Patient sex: M
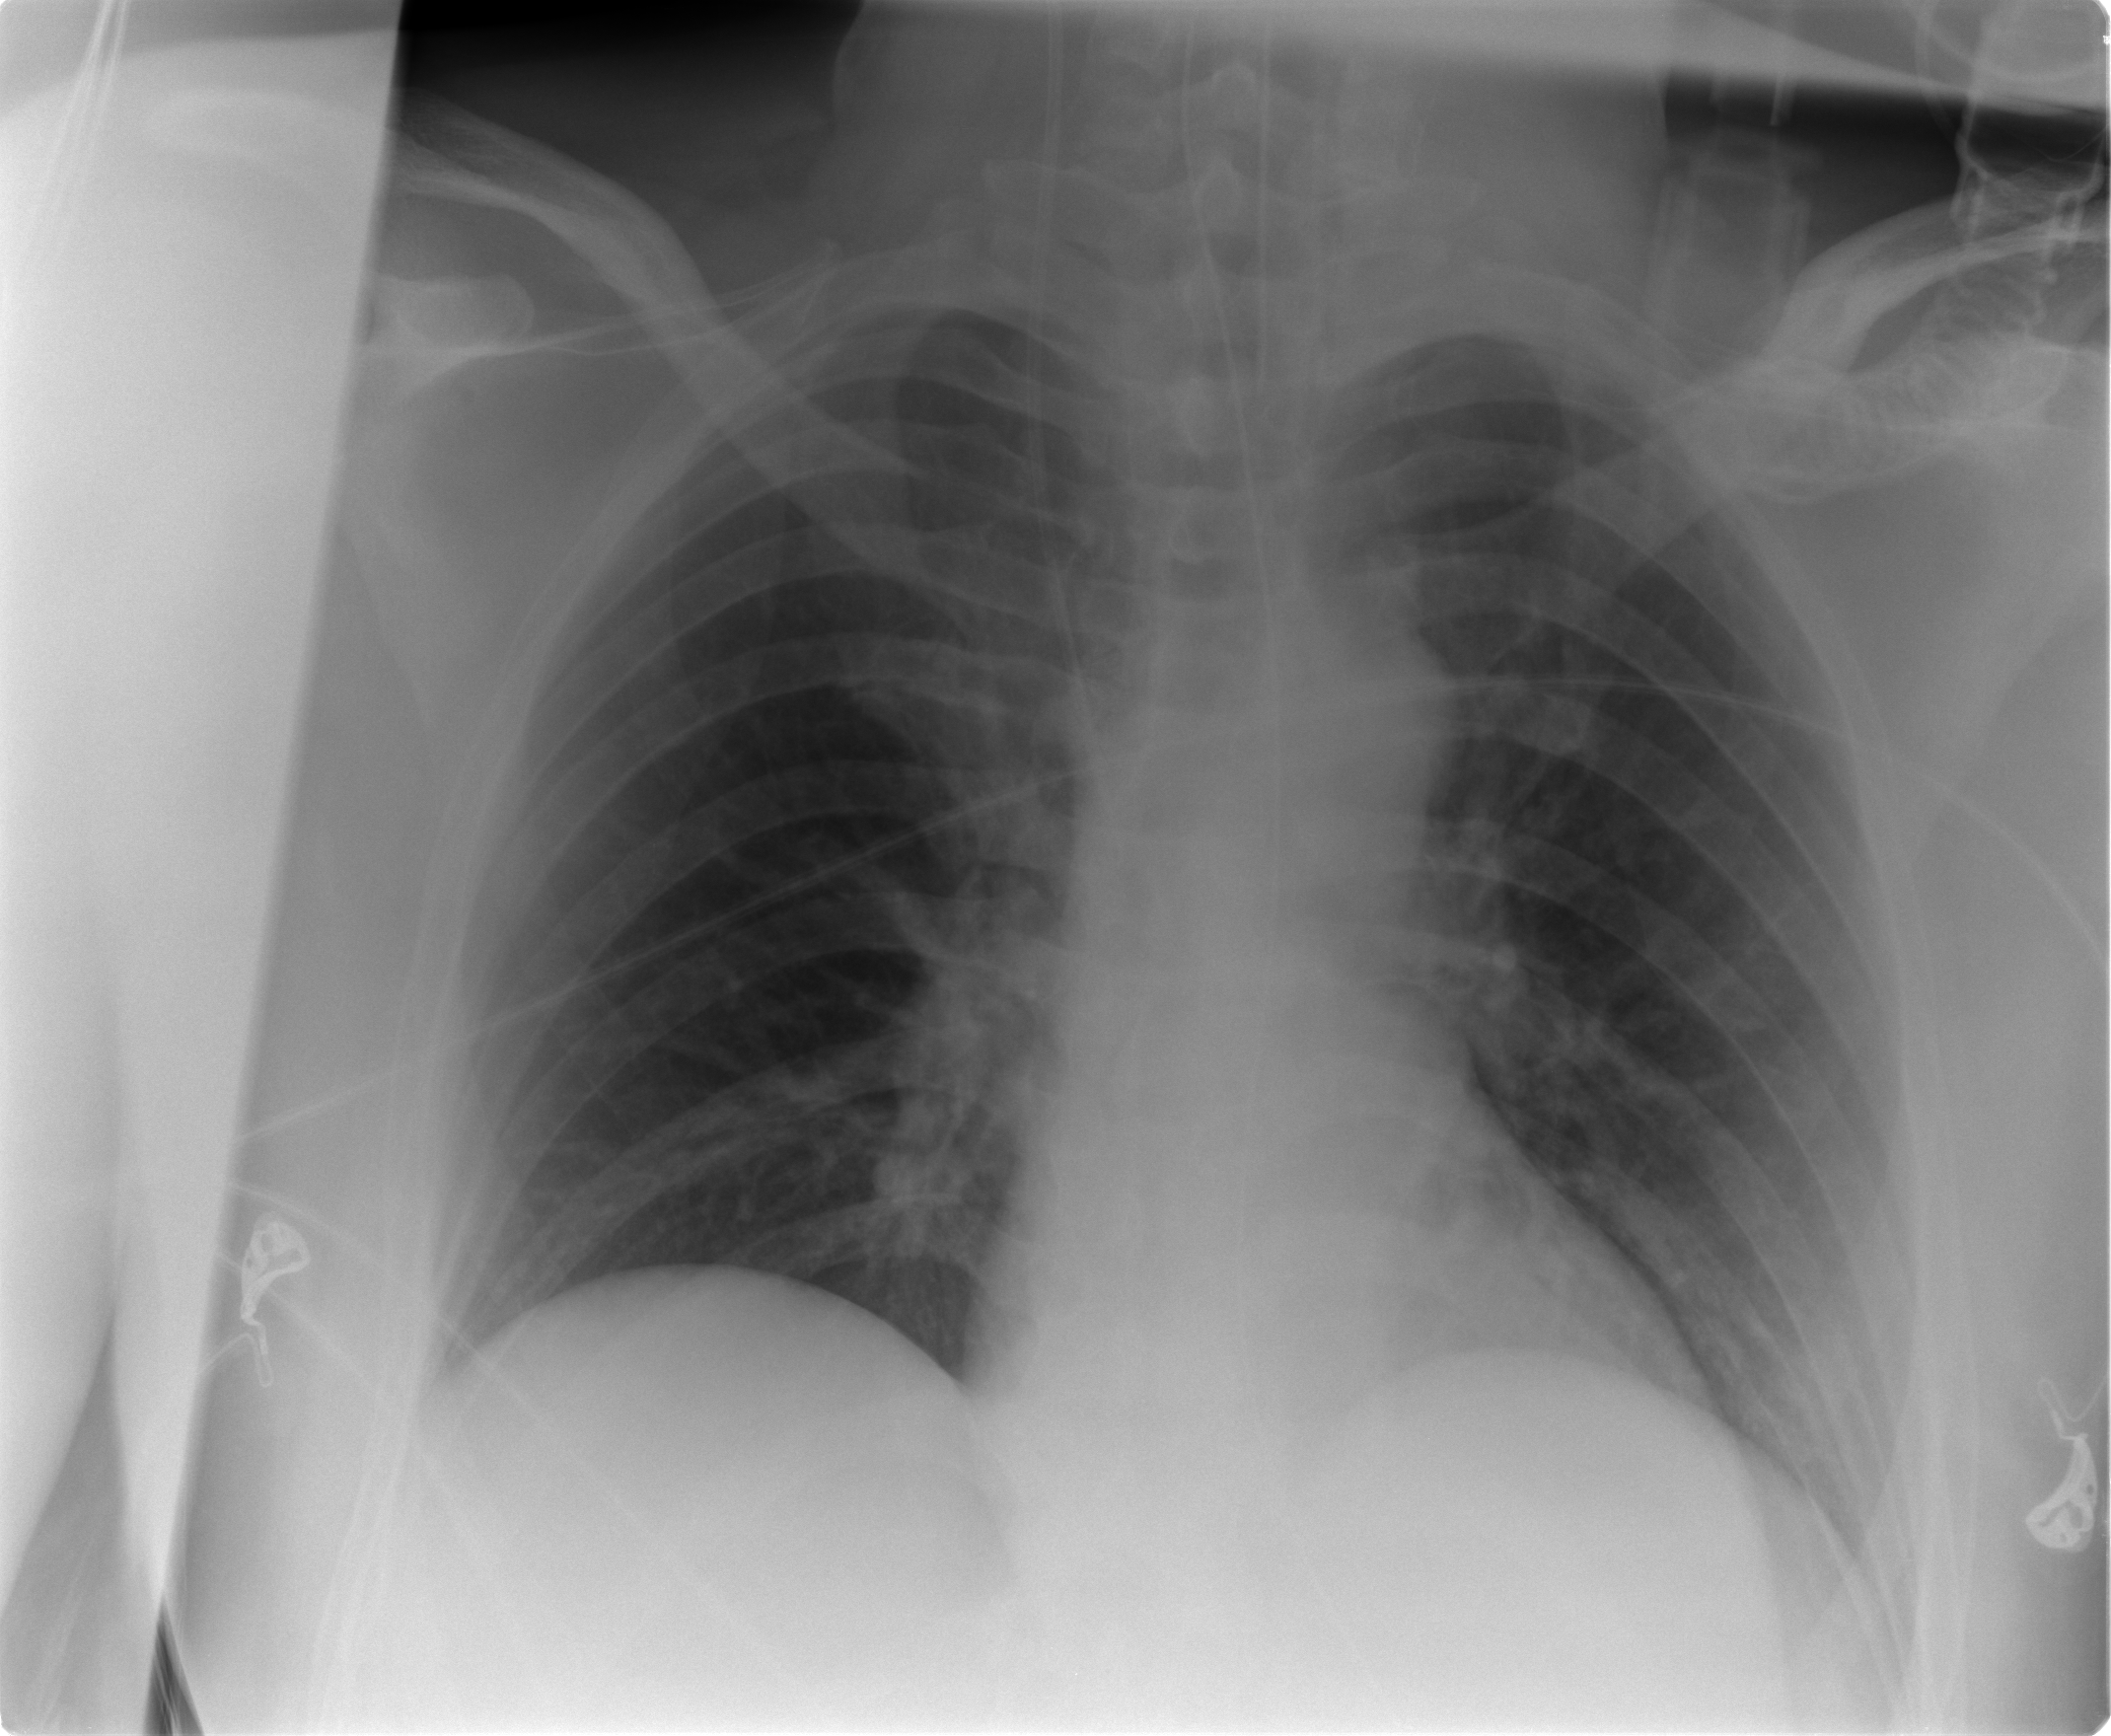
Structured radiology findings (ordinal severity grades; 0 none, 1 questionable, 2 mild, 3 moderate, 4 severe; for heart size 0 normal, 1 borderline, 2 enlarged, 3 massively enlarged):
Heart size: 1
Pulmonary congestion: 2
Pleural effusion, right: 0
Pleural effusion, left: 0
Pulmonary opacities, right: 0
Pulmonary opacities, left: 0
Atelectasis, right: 2
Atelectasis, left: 2